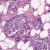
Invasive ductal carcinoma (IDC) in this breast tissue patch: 1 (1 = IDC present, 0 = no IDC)